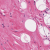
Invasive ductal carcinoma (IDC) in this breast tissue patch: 0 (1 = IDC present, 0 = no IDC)